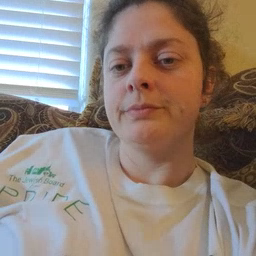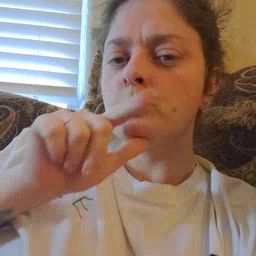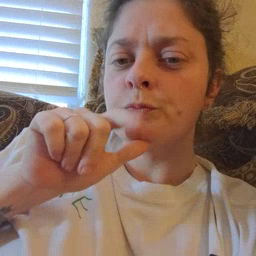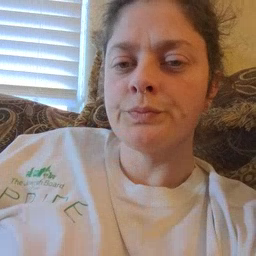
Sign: who